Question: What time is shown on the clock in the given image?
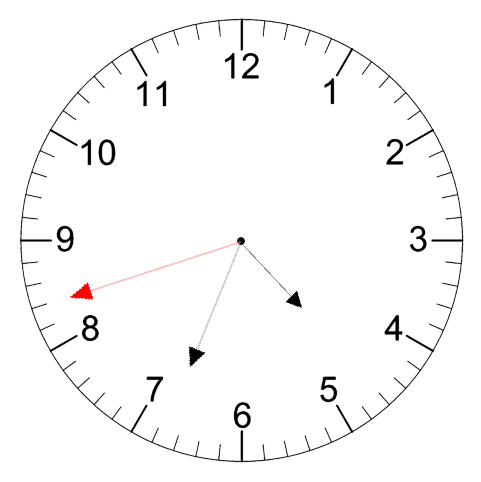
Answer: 04:33:42